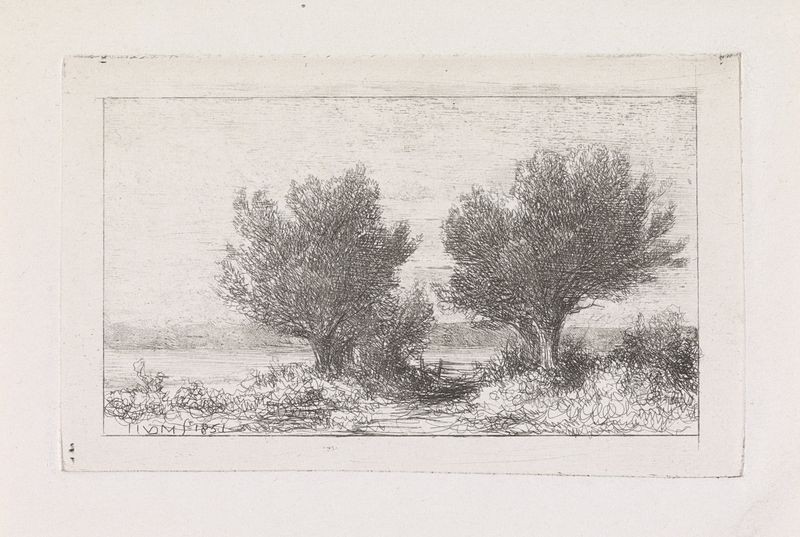
Titel: Bomen in een weidelandschap
Künstler: Jacob Jan van der Maaten
Standort: Amsterdam
Institution: Rijksmuseum
Schlagwörter: noir, barbizon, gravure, nature, paysage, fleuve, eau, riviere, esquisse, dessin, fusain, chemin, encre, impression, cloture, plant, plants, eaux, abre, reproduction, française, abres, 1851, etampe, eauc